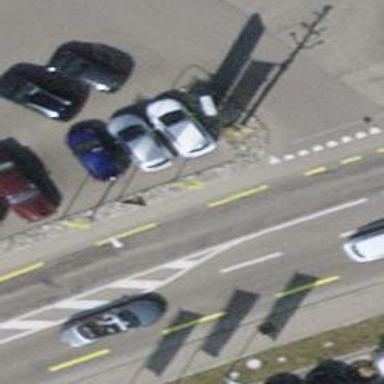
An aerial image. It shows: Flagpole which is man-made.